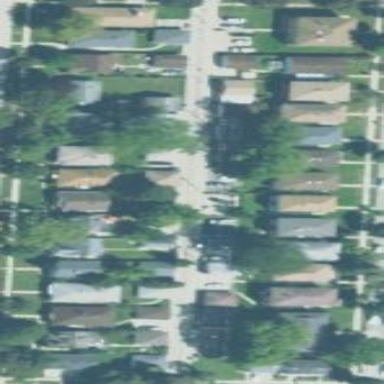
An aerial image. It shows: Sidewalk.